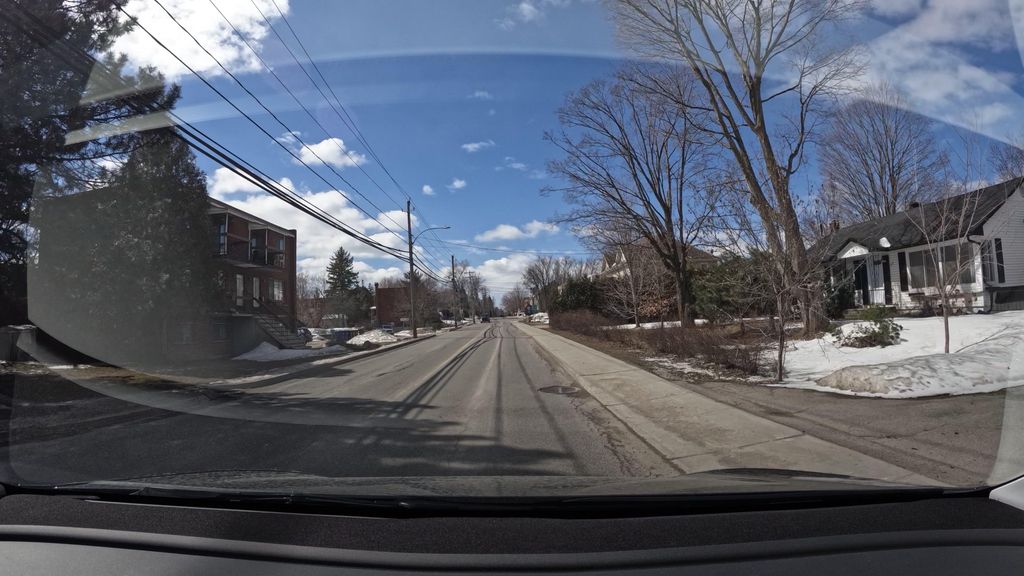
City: montreal